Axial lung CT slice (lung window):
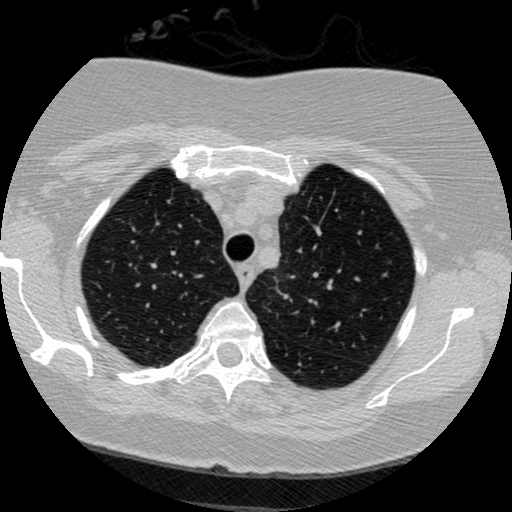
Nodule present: no